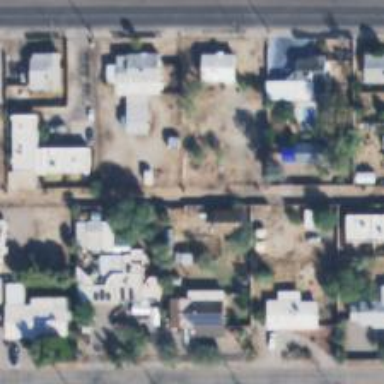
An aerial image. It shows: Alley classified as service road.